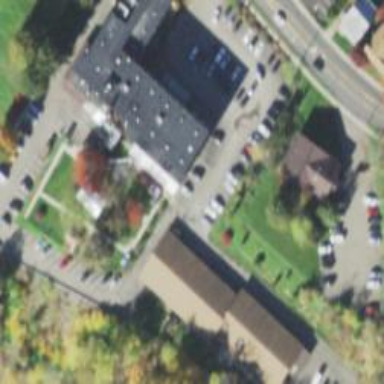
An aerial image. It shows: Building.